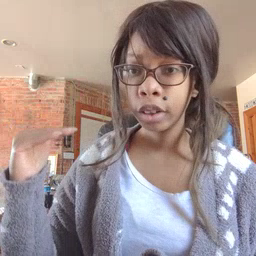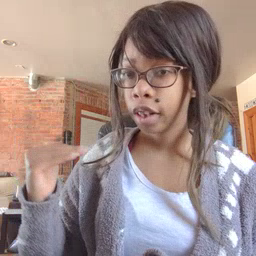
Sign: child